Aerial crown-view tile of a tropical tree (Barro Colorado Island, Panama), acquired 20250616:
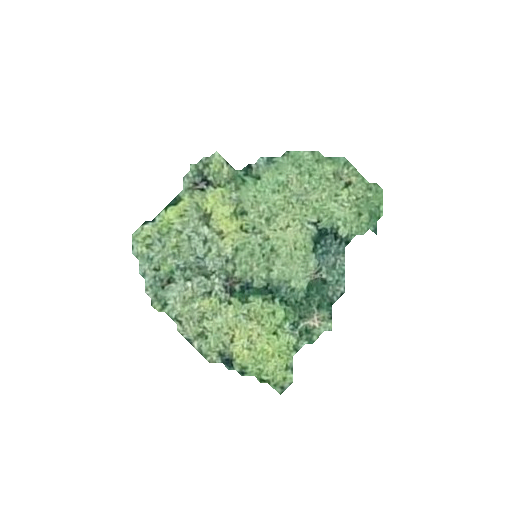
Species: Cordia alliodora
GBIF accepted scientific name: Cordia alliodora
Crown area: 55.571 m²